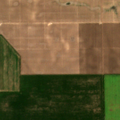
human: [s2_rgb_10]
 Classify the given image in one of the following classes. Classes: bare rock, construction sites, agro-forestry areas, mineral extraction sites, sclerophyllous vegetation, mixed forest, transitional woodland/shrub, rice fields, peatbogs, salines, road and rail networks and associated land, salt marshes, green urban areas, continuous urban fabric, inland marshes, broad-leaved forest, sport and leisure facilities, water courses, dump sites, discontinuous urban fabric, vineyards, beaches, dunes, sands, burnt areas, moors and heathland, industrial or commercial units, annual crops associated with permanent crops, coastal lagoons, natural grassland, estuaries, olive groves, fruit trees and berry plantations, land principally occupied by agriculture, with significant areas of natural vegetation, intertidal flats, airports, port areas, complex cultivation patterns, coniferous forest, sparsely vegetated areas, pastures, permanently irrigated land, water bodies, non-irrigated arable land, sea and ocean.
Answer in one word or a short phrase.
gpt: non-irrigated arable land